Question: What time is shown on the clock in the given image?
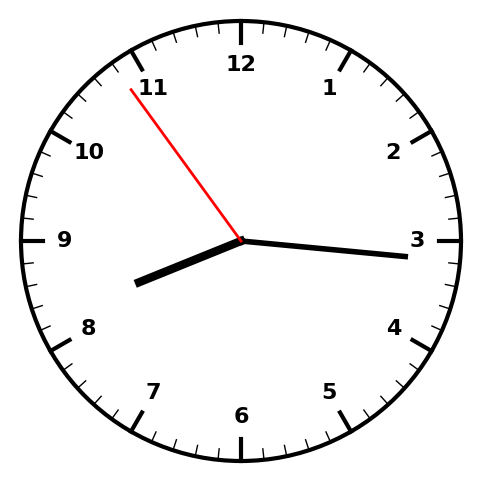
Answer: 08:15:54